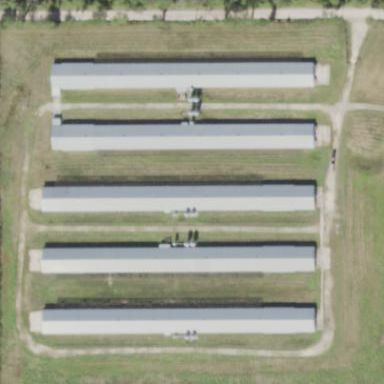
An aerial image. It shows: Poultry farmyard is depicted in the image.